Aerial crown-view tile of a tropical tree (Barro Colorado Island, Panama), acquired 20250818:
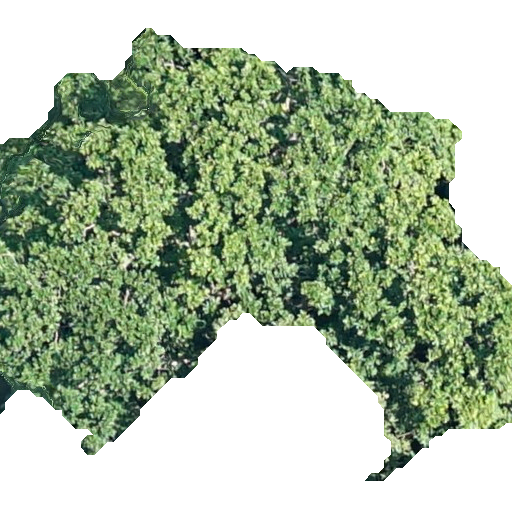
Species: Anacardium excelsum
GBIF accepted scientific name: Anacardium excelsum
Crown area: 247.203 m²